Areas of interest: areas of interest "Museum"
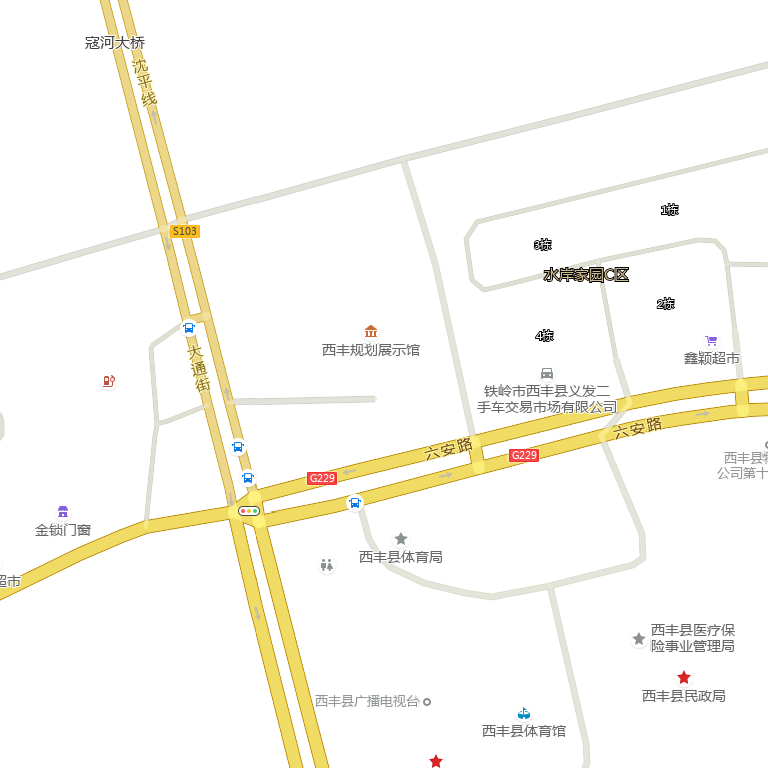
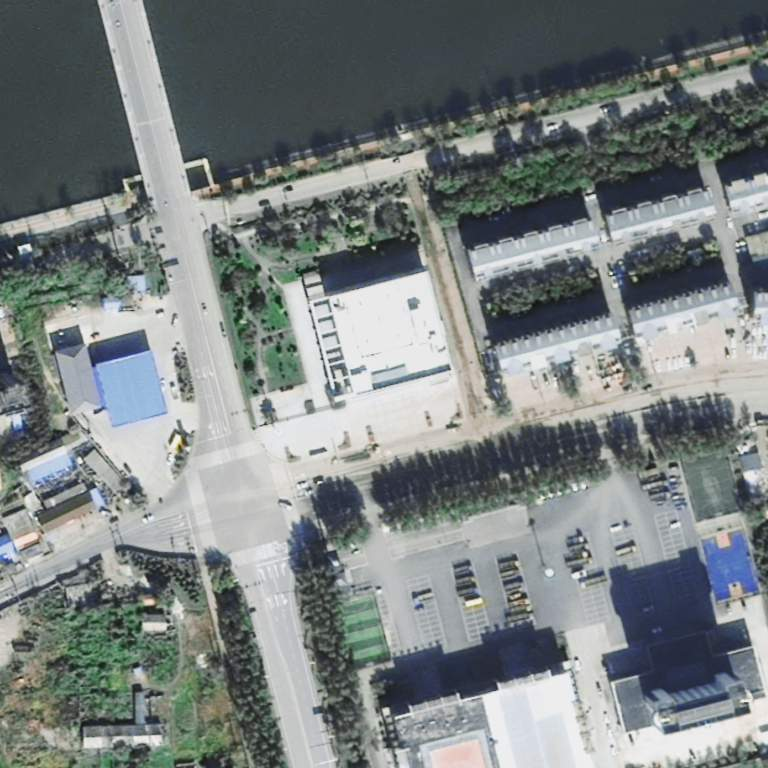